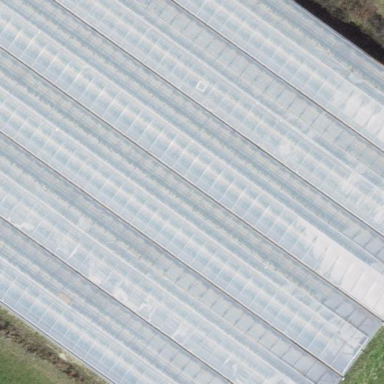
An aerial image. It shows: Greenhouse.